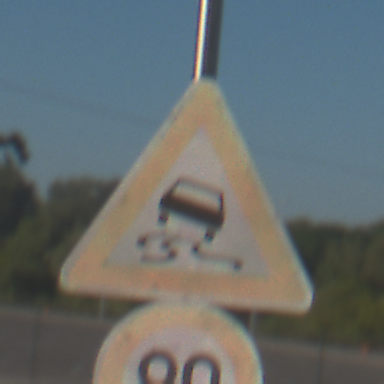
Verkehrszeichen: SchleuderOderRutschgefahr
Zusatzzeichen unten: Geschwindigkeit90
Umgebung: Outdoor, Urban
Tageszeit: MorningAfternoon
Wetter: Clear
Licht: Natural
Jahreszeit: NotSpecified
Kontrast: HighContrast